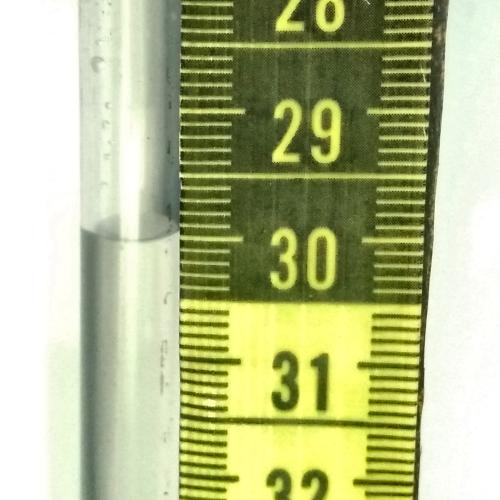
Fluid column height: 30.0 cm